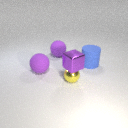
large purple rubber sphere behind small yellow metal sphere